Here is the raw acceleration-versus-time signal recorded on a bearing housing. Diagnose the bearing from this image, choosing from: normal, inner_race, outer_race, ball.
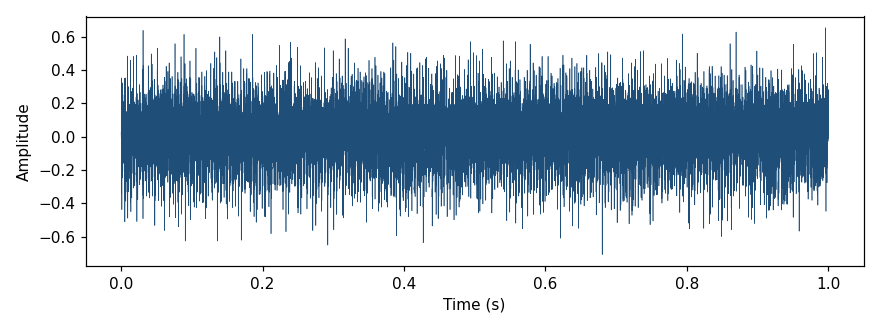
Answer: outer_race